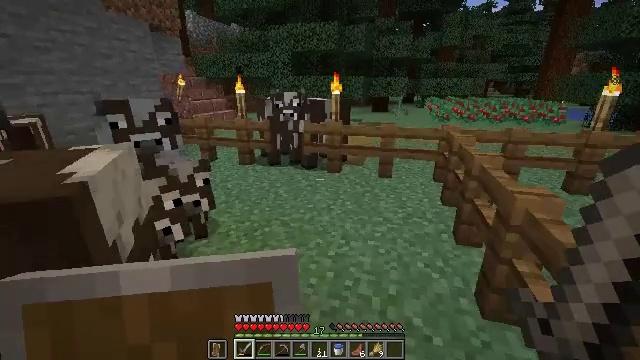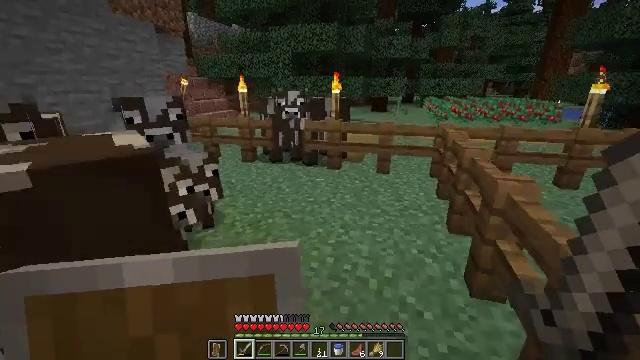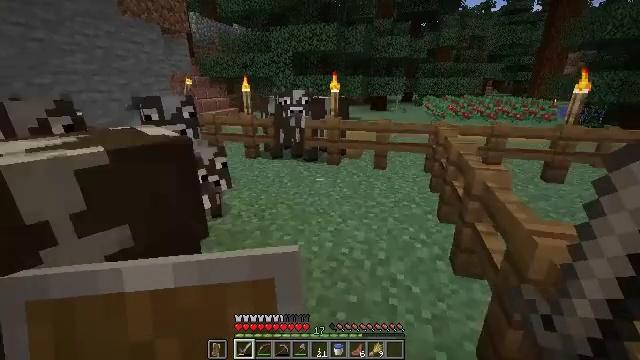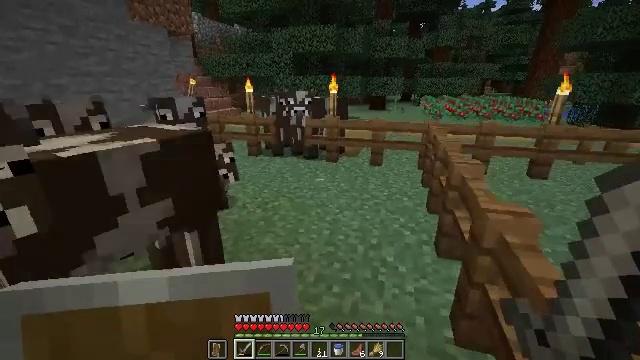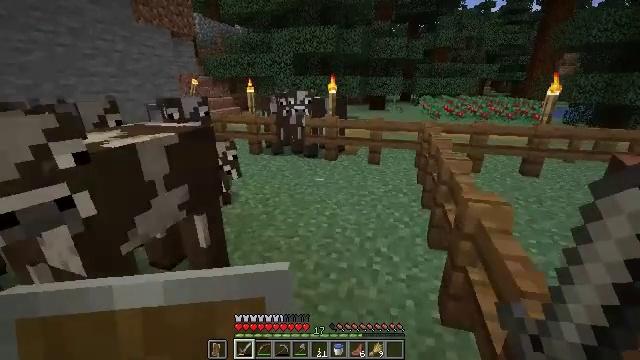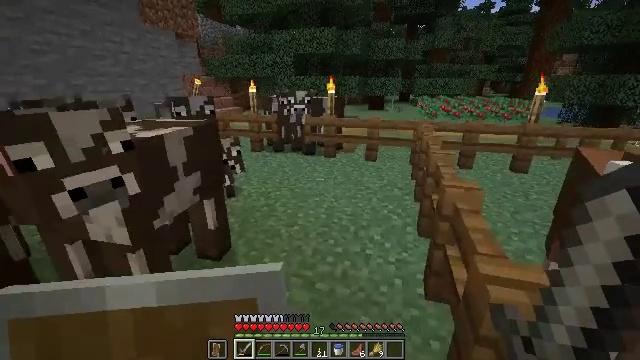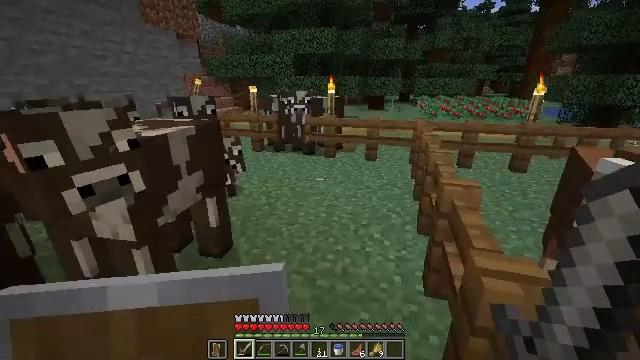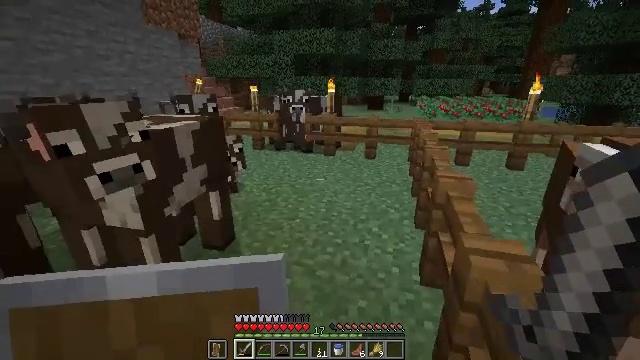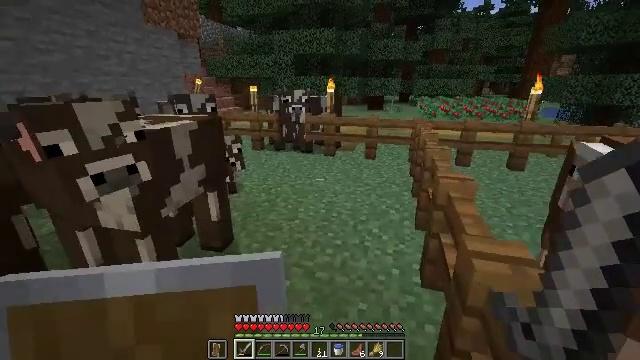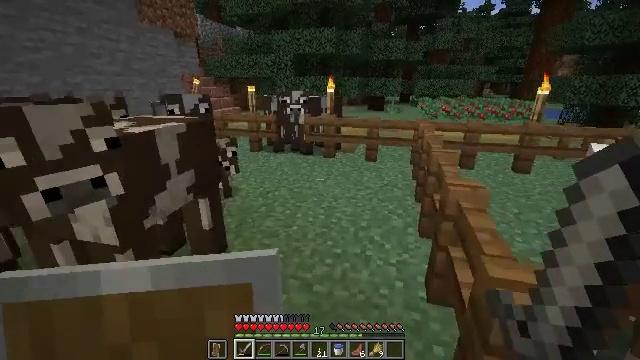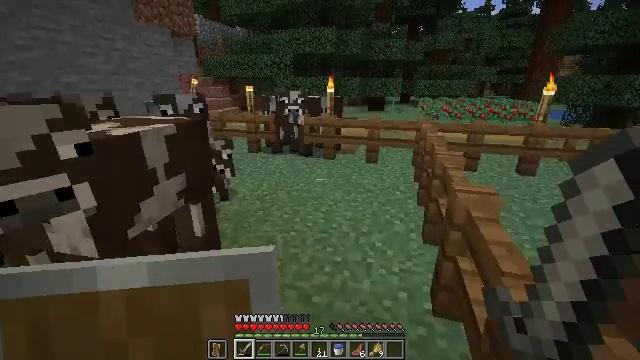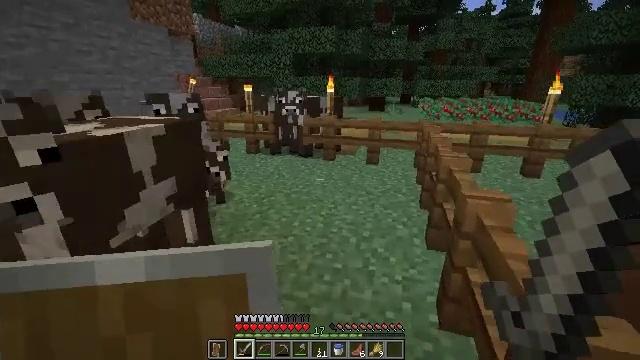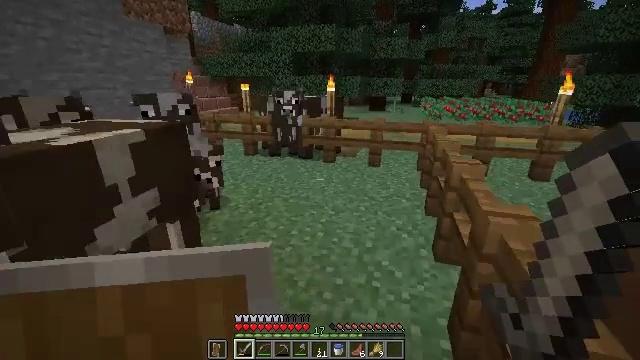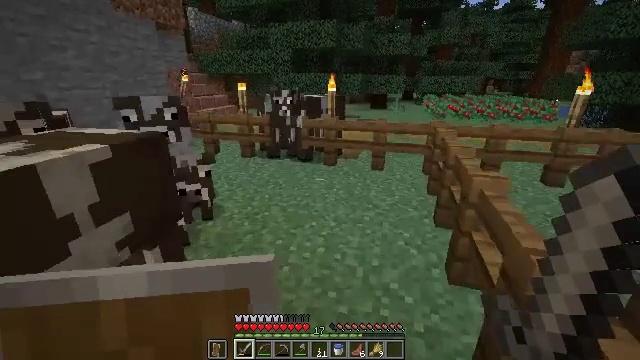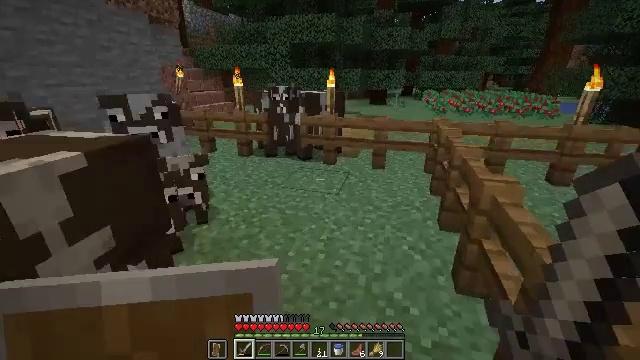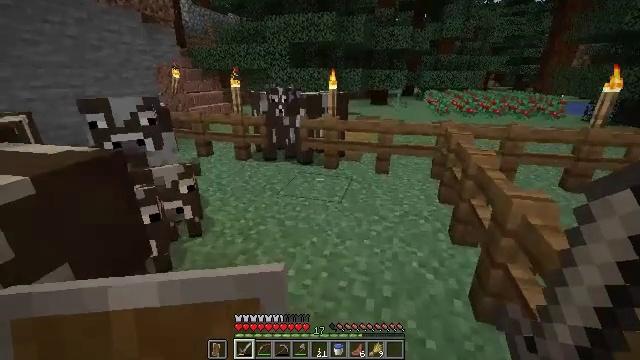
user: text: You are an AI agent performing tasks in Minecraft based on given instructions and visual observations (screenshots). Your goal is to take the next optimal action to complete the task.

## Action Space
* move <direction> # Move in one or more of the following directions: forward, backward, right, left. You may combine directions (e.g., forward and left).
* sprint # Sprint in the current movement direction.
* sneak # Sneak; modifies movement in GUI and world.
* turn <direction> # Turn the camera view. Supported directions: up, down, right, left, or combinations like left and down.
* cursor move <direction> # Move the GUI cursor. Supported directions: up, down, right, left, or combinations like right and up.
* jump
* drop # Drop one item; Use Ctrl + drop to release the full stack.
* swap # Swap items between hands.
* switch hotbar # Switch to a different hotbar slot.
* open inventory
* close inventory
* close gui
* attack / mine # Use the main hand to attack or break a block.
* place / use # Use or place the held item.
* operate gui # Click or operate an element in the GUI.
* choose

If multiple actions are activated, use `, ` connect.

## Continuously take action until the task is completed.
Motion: motion action
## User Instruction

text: Reclaim the spruce fence for reuse.
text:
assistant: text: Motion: move back
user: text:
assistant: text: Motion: move back
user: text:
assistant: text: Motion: move back
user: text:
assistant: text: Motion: move back
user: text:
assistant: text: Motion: move back
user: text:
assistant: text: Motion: no_op
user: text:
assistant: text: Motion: move forward
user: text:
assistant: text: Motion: move forward
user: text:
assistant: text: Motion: move forward
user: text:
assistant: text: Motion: move forward
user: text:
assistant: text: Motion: move forward
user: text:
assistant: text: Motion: move forward
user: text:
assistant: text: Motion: move forward
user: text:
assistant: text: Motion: move forward
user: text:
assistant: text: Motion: move forward
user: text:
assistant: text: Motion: move forward
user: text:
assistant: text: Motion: move forward
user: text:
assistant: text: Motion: move forward
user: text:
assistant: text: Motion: move forward, turn right
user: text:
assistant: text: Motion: move forward, turn right and up, switch to hotbar 4
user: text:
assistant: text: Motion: move forward, turn right, switch to hotbar 4
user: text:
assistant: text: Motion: no_op
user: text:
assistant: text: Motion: turn left and up
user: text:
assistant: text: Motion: turn left
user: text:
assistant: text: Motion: turn left
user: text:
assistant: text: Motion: turn left and down
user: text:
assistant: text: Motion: no_op
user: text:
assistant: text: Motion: no_op
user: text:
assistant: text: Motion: no_op
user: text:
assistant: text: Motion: no_op